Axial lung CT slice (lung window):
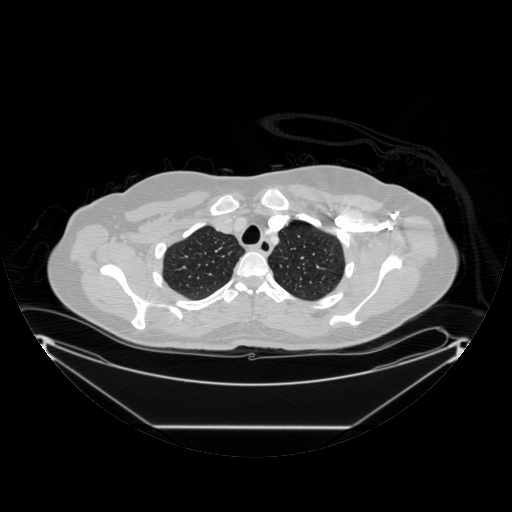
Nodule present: no